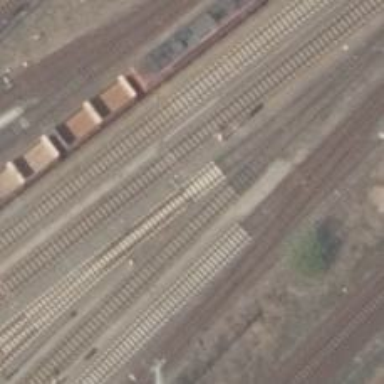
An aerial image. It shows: Railway siding with rails.